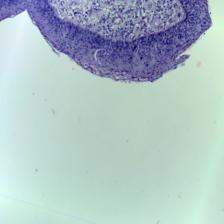
Diagnosis: Normal